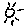
Label: sun